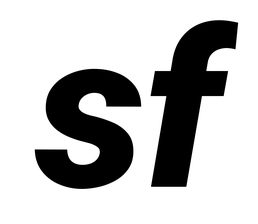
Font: Roboto-Italic_Black_Italic